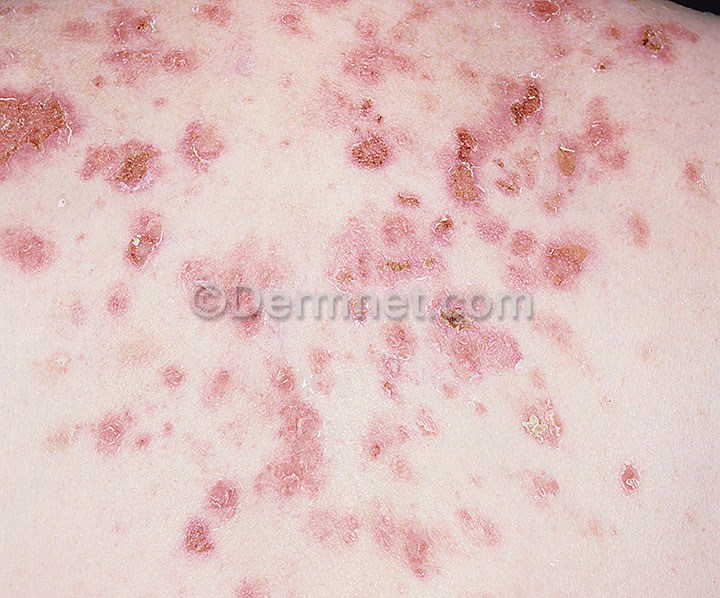
Disease: Bullous Disease Photos